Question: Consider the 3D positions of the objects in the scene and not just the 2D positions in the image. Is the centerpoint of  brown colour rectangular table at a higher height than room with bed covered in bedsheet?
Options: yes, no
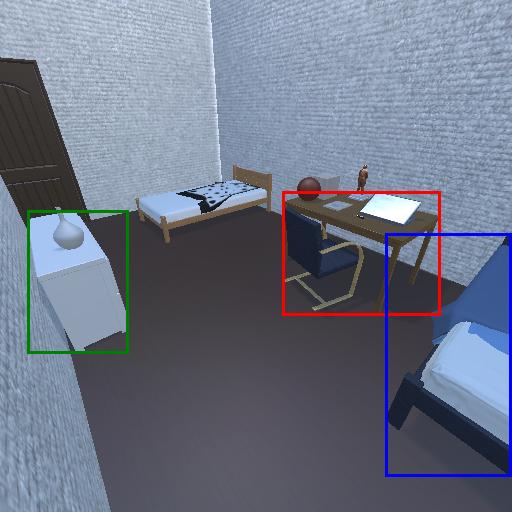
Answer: yes